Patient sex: M
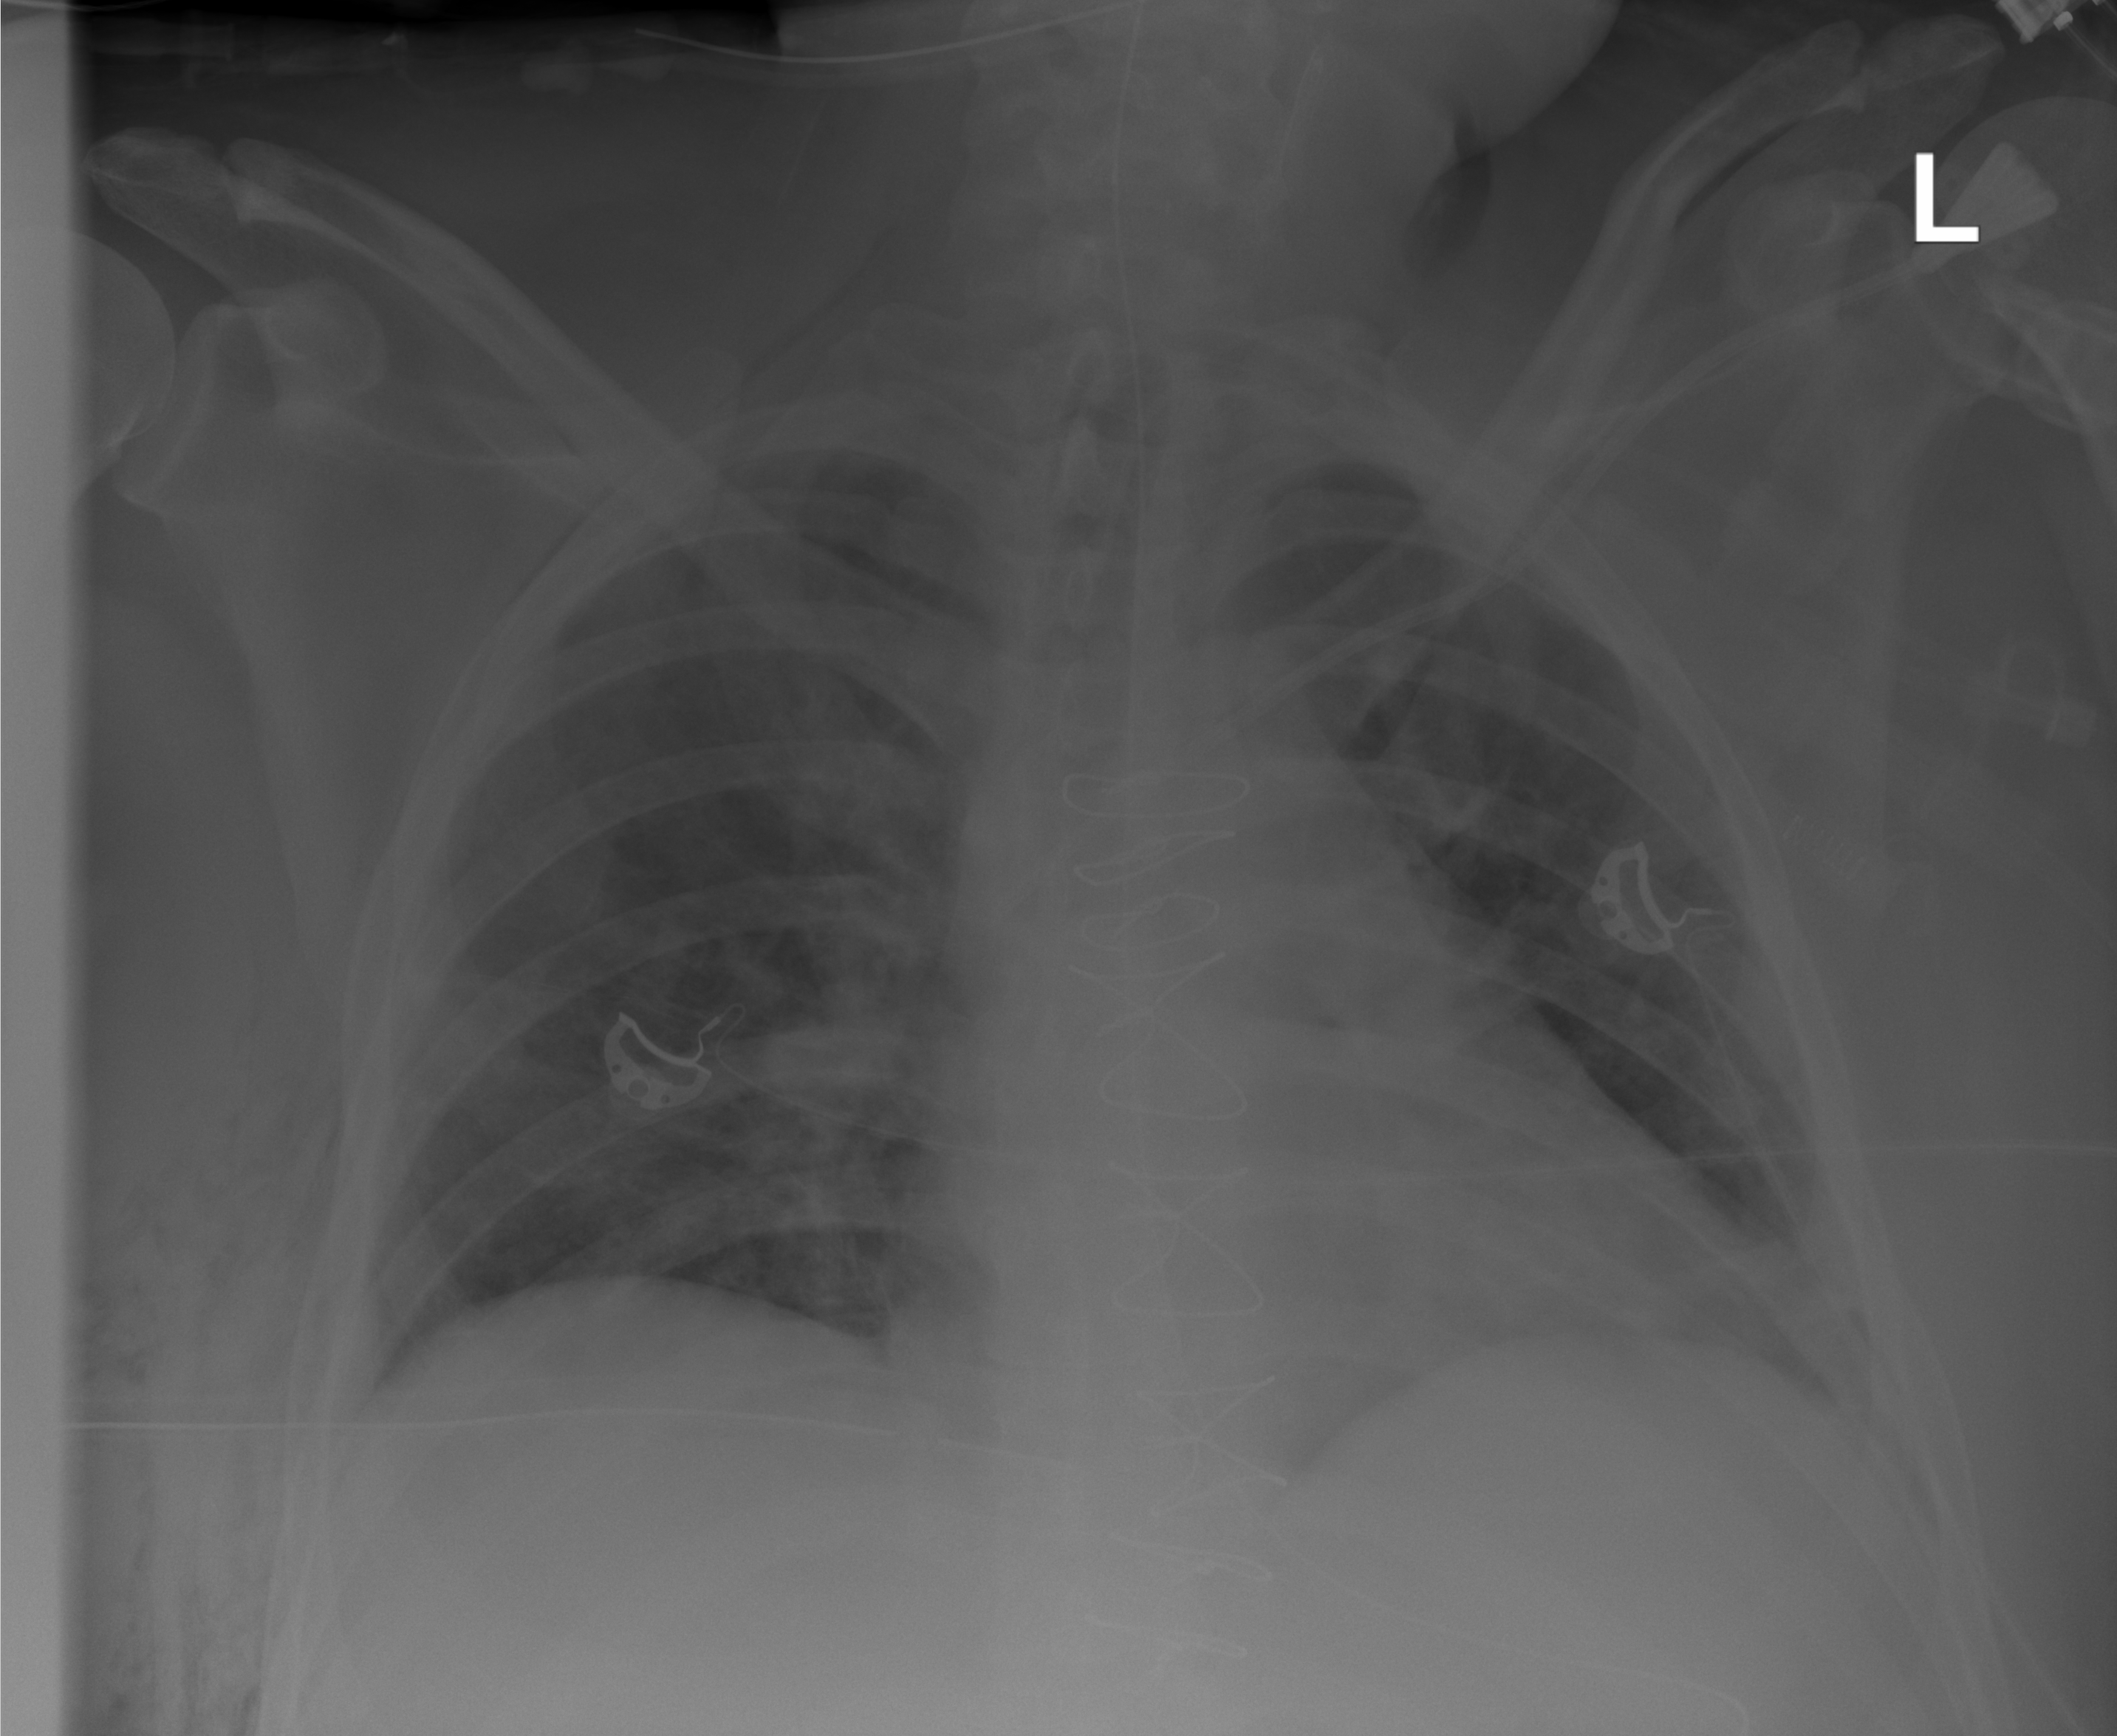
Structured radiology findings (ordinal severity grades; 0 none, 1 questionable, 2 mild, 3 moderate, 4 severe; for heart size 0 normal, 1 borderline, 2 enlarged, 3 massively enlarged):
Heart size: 2
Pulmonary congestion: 2
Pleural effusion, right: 0
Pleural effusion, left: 0
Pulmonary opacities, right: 0
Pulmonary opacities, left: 0
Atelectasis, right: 0
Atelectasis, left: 2